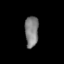
Tissue: lung
Cell type: Others
Senescence score: 0.2084
Nuclear area (px): 409
Mean DAPI intensity: 129.049